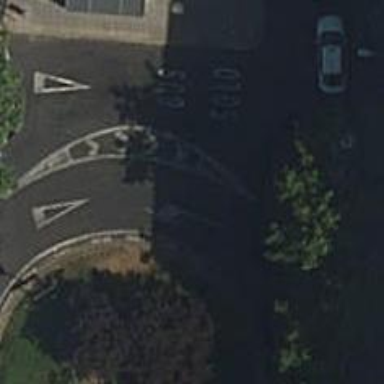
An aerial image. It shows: Rumble strip for traffic calming.